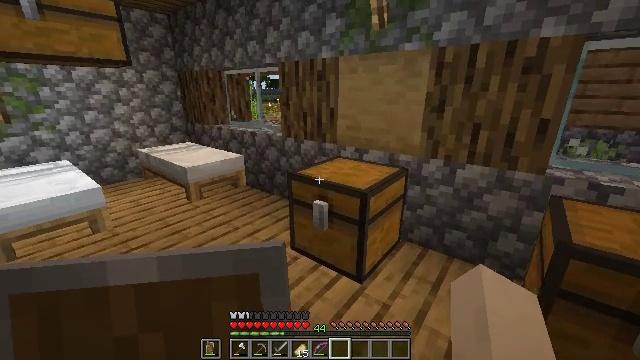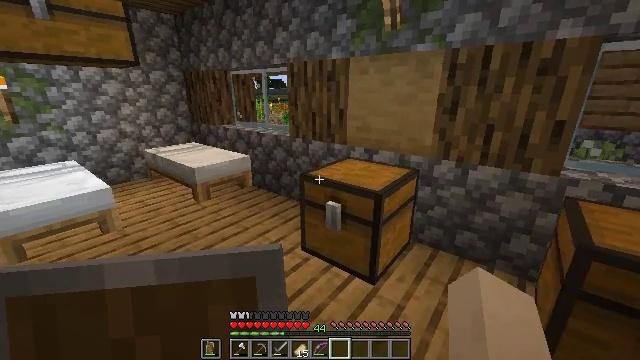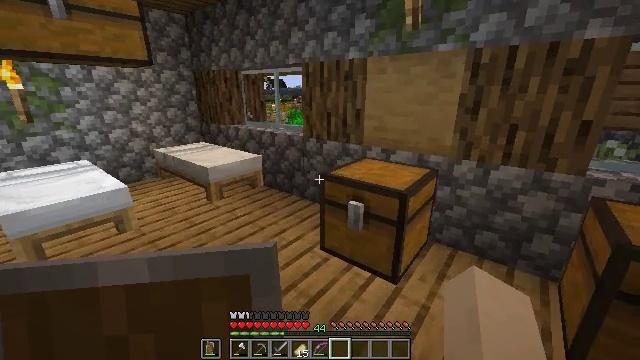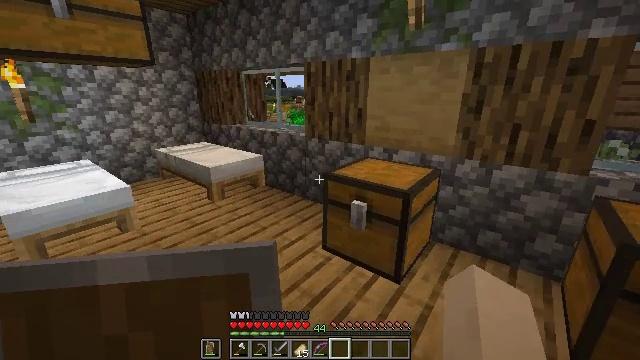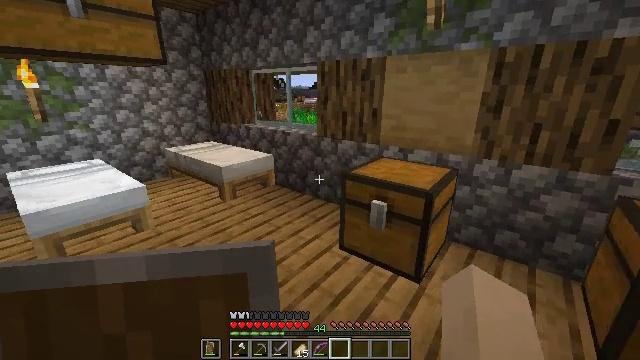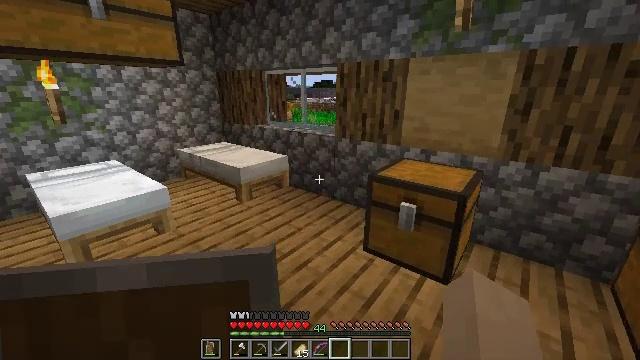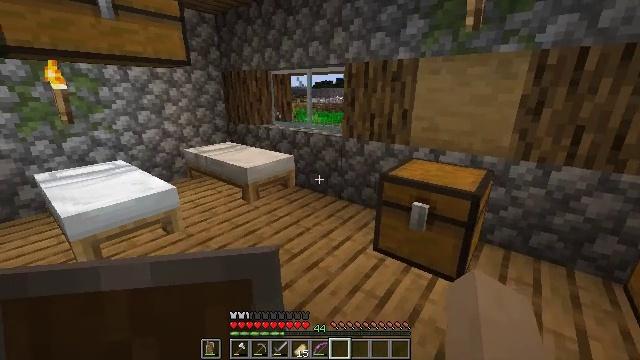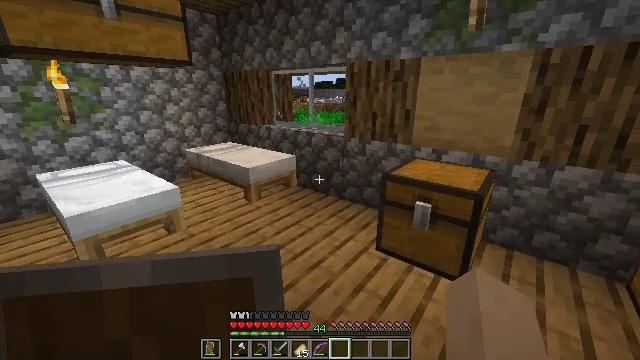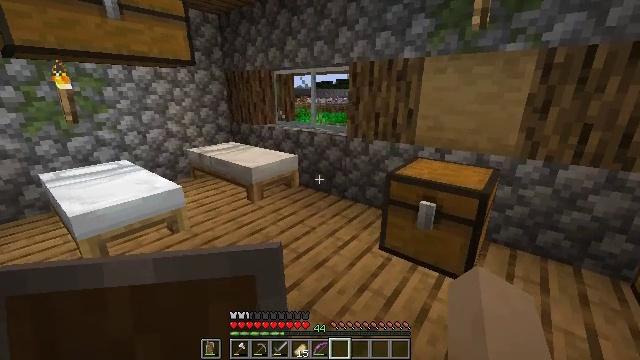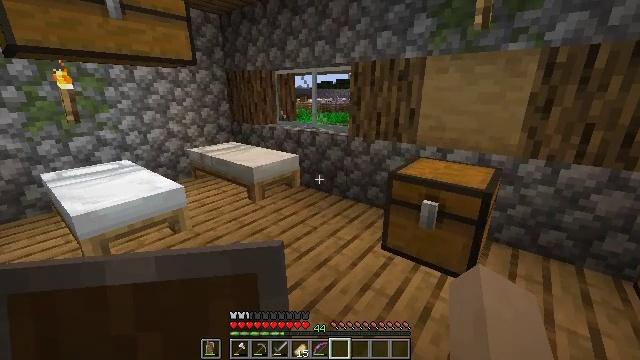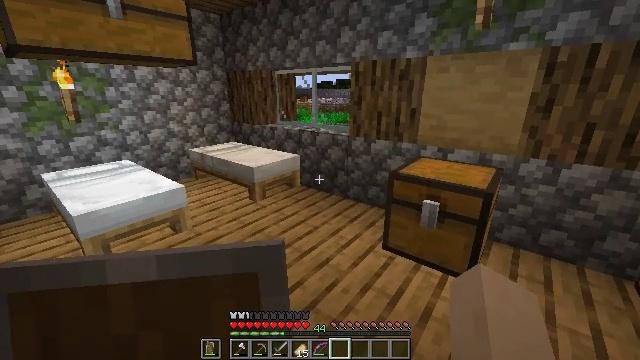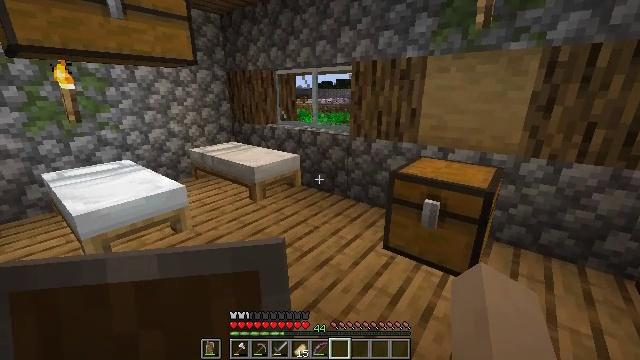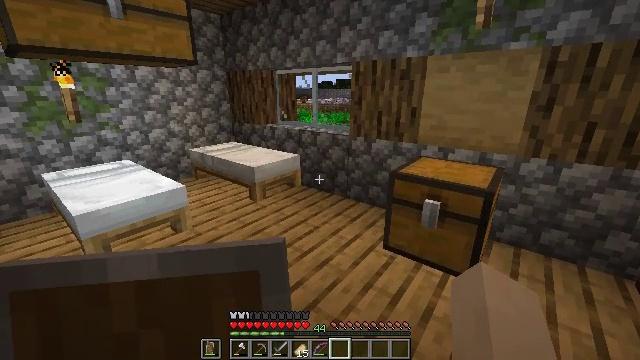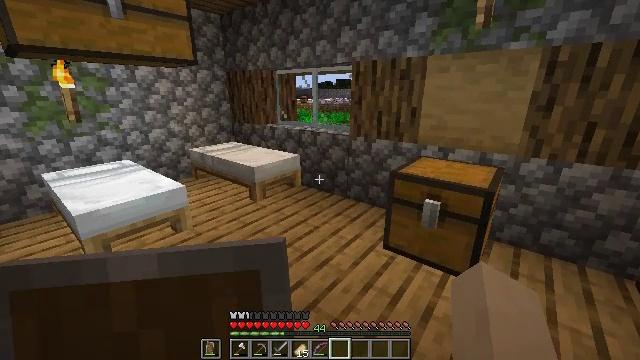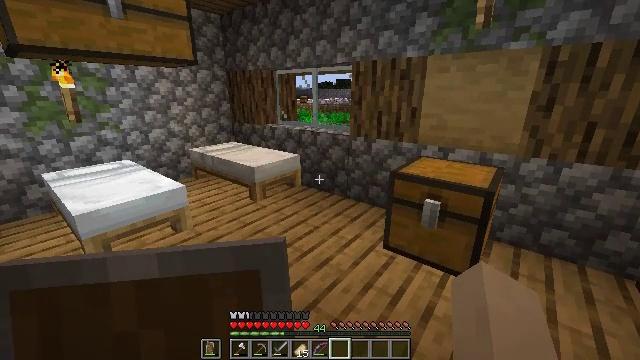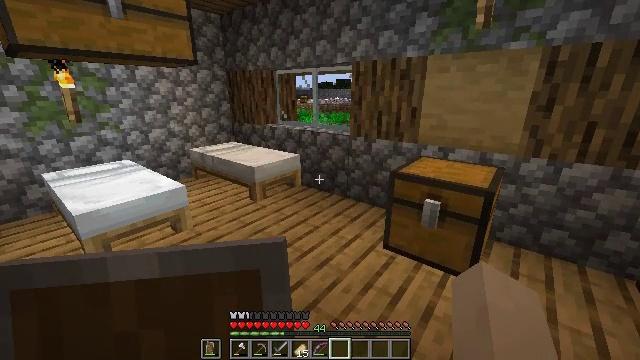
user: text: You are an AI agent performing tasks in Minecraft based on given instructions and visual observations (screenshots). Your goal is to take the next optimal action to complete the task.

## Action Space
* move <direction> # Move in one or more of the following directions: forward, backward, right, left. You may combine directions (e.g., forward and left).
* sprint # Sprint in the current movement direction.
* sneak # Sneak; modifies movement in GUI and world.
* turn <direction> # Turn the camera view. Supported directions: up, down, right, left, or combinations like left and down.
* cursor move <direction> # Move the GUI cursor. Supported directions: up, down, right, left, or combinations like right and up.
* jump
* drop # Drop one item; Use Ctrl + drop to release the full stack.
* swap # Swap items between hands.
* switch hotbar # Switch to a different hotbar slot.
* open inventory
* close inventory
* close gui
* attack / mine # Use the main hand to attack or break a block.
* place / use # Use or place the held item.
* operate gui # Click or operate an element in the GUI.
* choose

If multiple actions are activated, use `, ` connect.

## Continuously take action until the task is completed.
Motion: motion action
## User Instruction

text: Break the mob spawner.
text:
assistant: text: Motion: move left
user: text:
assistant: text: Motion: move left
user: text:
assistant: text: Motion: move left
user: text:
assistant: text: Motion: move left
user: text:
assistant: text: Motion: no_op
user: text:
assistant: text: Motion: no_op
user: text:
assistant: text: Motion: no_op
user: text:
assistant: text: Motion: no_op
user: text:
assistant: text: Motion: no_op
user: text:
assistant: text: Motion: no_op
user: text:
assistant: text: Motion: no_op
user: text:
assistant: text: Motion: no_op
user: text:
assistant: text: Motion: no_op
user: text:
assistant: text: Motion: no_op
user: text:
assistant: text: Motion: no_op
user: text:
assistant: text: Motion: no_op
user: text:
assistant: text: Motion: no_op
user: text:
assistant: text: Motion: no_op
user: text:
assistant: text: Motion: no_op
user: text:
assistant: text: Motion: no_op
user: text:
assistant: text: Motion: no_op
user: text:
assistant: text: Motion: no_op
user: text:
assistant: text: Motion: no_op
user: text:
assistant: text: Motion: no_op
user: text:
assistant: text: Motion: no_op
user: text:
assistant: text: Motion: no_op
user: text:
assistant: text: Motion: no_op
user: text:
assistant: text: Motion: no_op
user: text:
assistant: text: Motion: no_op
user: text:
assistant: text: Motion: no_op